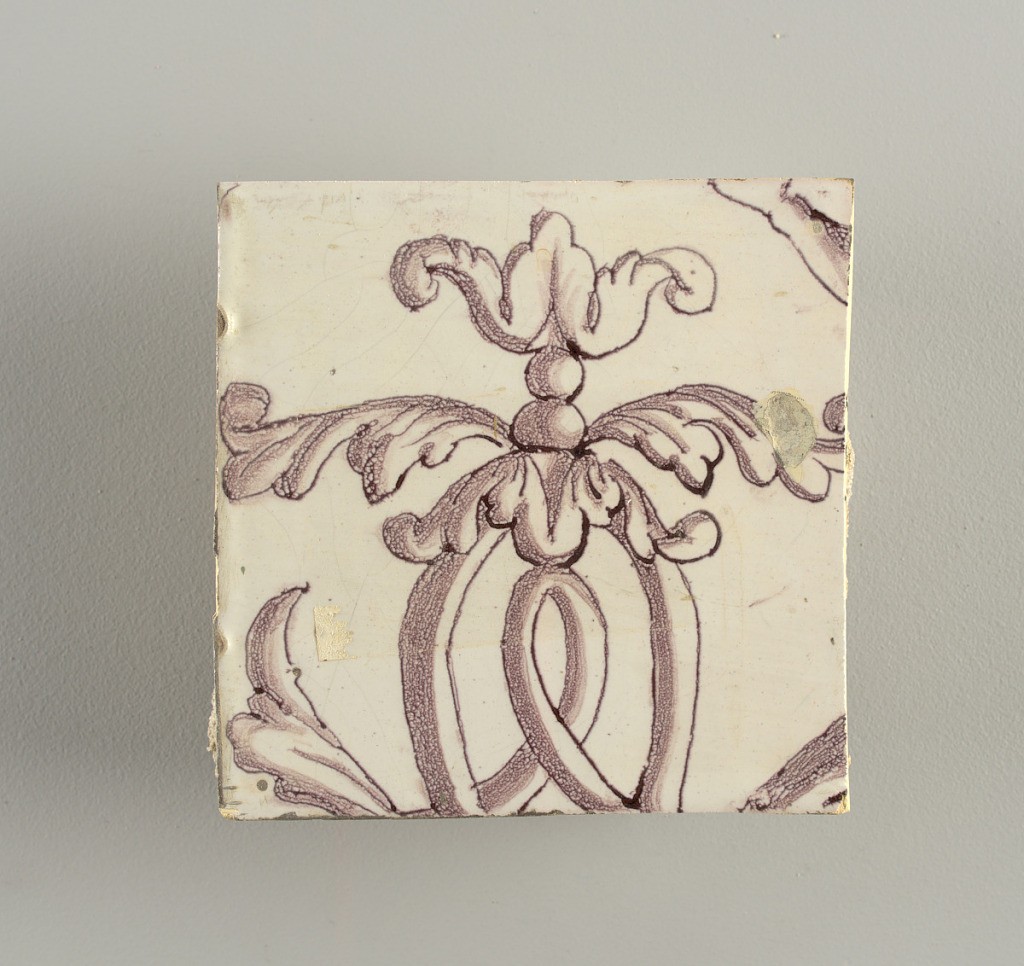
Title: Tile wall facing
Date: ca. 1725
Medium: Tin-glazed earthenware, underglaze
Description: Horizontal rectangle.  Thirty tiles wide and twenty-three tiles high with opening for fireplace eleven tiles wide and ten high.  Foliage arabesques disposed about three vertical axes from which are emphazised by urns at center and right, and at left by the figure of a standing woman carrying an infant on her arm and accompanied by two children.